Question: Parse.com and JavaScript SDK.
UPDATED from answer below
'''
function friendFeed() {
friendName = $('#friendsearch').val();
console.log(friendName);
var query = new Parse.Query(myBadges);
new Parse.Query("myBadges").matchesQuery("username", new Parse.Query("_User").equalTo("username", friendName))
query.find({
'''
Right this makes no sense! the below code works as expected below and returns a user when I use the _User class in the variable "myBadges" BUT
if I swap this for the class myBadges which contains a pointer to _User no results are returned
I don't understand why that would be happening?
'''
var friendName;
var currentUser = Parse.User.current();
var myBadges = Parse.Object.extend("myBadges");
// Captures the input from the user and checks if the name already exists within the Db.
function findFriend() {
friendName = $('#friendsearch').val();
console.log(friendName);
var query = new Parse.Query(myBadges);
//query.include("BadgeName");
//ery.include('mtBadgesPOINTER');
query.equalTo("username", friendName); // find users that match
query.find({
success: function (friendMatches) {
$('#imgs').empty();
$('#no_user').hide();
// This section is always run, no matter the outcome. Depending on the input depends on which result is shown
console.log(friendMatches);
if (friendMatches.length === 0)
$('#no_user').show();
console.log('NO MATCH FOUND!!!')
},
error: function (error) {
alert('Opps we have a problem' + error.message);
}
});
}
////////////////////////////////////////////////////////////
$('#find_button').click(function (e) {
findFriend();
});
< /script>
<div id="imgs"></div >
< img style = "display:none"
src = "/img/no-user.png"
id = "no_user"
alt = "No user found" >
'''

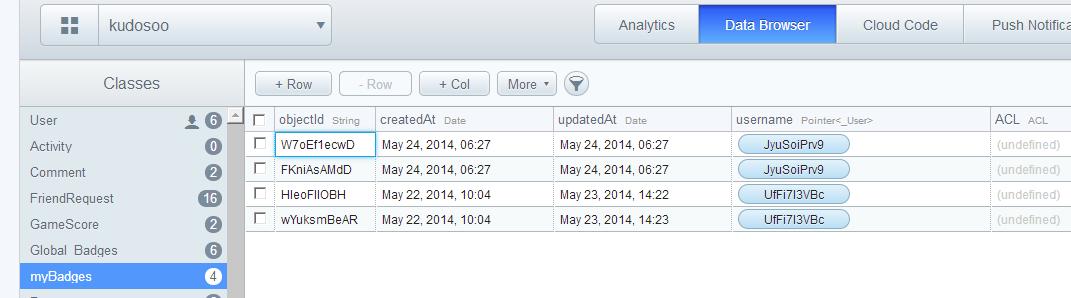
Answer: That's how it's supposed to work. Because you've established a pointer to User from myBadges you need to query using a pointer as well. Pass the string value of the username doesn't work because the string doesn't equal the pointer.
If you're using the username to look up badges, you'd need a query along this line:
'''
new Parse.Query("myBadges").matchesQuery("username", new Parse.Query("_User").equalTo("username", friendName))
'''
Which uses compound queries to find users matching the given 'username' and then 'myBadges' where the user equals a result from the first query.